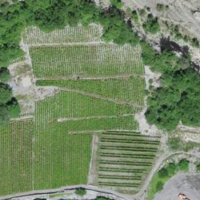
EUNIS habitat code: 40
Species observed at this site:
Saponaria ocymoides
Capra ibex